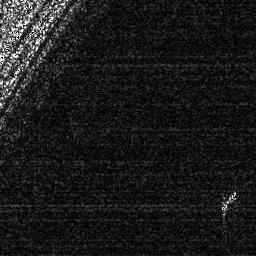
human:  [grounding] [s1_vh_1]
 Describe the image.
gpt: In the satellite image, there is  <ref>1 medium ship </ref> <box>[[84, 73, 93, 83, 0]]</box> located at bottom right.